Question: I have written this small program in VS2010 to run on Outlook 2007.
It works for a standard read through of the Inbox, but I cannot get it to correctly point to other Folders, I am getting a "COMException was unhandled by user code" error that says "The operation failed. An object could not be found." ...
I have included a screenshot of my Outlook structure if it helps ...
'''
Imports Microsoft.Office.Interop
Public Class ThisAddIn
Private Sub ThisAddIn_Startup() Handles Me.Startup
End Sub
Private Sub ThisAddIn_Shutdown() Handles Me.Shutdown
End Sub
Private Sub Application_Startup() Handles Application.Startup
Dim MyApp As Outlook.Application = New Outlook.Application
Dim MyNS As Outlook.NameSpace = MyApp.GetNamespace("MAPI")
Dim MyInbox As Outlook.MAPIFolder = MyNS.GetDefaultFolder(Outlook.OlDefaultFolders.olFolderInbox)
Dim MyEmails As Integer = MyInbox.Items.Count
Dim MyEMail As Outlook.MailItem
Dim MyCount As Integer
Dim MySubFolder As Outlook.MAPIFolder = MyNS.Folders("Kickabout") **<<< Error occurs here**
For MyCount = MyEmails To 1 Step -1
MyEMail = MyInbox.Items(MyCount)
If MyEMail.SenderEmailAddress = "MrX@abc.com" Then
If MyEMail.Attachments.Count > 0 Then
MySubFolder = MyNS.Folders("Kickabout\Attachments")
End If
MyEMail.Move(MySubFolder)
End If
Next
End Sub
End Class
'''

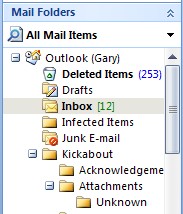
Answer: OK, I have solved this myself ... if anybody is interested in the future, you have to be quite explicit in setting up the path & need a Function to do so, here is the code ...
'''
Imports Microsoft.Office.Interop
Public Class ThisAddIn
Dim strFolderPath As String
Private Sub ThisAddIn_Startup() Handles Me.Startup
End Sub
Private Sub ThisAddIn_Shutdown() Handles Me.Shutdown
End Sub
Private Sub Application_Startup() Handles Application.Startup
Dim MyApp As Outlook.Application = New Outlook.Application
Dim MyNS As Outlook.NameSpace = MyApp.GetNamespace("MAPI")
Dim MyInbox As Outlook.MAPIFolder = MyNS.GetDefaultFolder(Outlook.OlDefaultFolders.olFolderInbox)
Dim MyEmails As Integer = MyInbox.Items.Count
Dim MyEMail As Outlook.MailItem
Dim MyCount As Integer
Dim MySubFolder As Outlook.Folder = GetMyFolder("Outlook (Gary)\Kickabout")
Stop
For MyCount = MyEmails To 1 Step -1
MyEMail = MyInbox.Items(MyCount)
If MyEMail.SenderEmailAddress = "MrX@abc.com" Then
If MyEMail.Attachments.Count > 0 Then
MySubFolder = GetMyFolder("Outlook (Gary)\Kickabout\Attachments")
End If
MyEMail.Move(MySubFolder)
End If
Next
End Sub
Function GetMyFolder(FolderPath)
' folder path needs to be something like
' "Public Folders\All Public Folders\Company\Sales"
Dim aFolders
Dim fldr
Dim i
Dim objNS
On Error Resume Next
strFolderPath = Replace(FolderPath, "/", "")
aFolders = Split(FolderPath, "")
'get the Outlook objects
' use intrinsic Application object in form script
objNS = Application.GetNamespace("MAPI")
'set the root folder
fldr = objNS.Folders(aFolders(0))
'loop through the array to get the subfolder
'loop is skipped when there is only one element in the array
For i = 1 To UBound(aFolders)
fldr = fldr.Folders(aFolders(i))
'check for errors
'If Err() <> 0 Then Exit Function
Next
GetMyFolder = fldr
' dereference objects
objNS = Nothing
End Function
End Class
'''